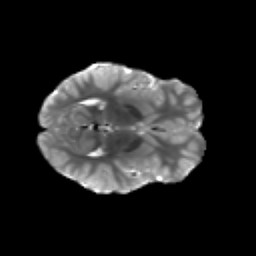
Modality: T2w
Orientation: axial
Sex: female
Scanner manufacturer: siemens
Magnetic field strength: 3 T
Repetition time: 5 s
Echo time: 0.071 s